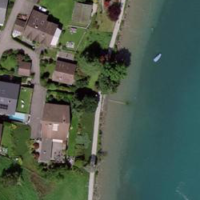
EUNIS habitat code: 14
Species observed at this site:
Geranium nodosum
Cymbalaria muralis